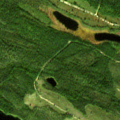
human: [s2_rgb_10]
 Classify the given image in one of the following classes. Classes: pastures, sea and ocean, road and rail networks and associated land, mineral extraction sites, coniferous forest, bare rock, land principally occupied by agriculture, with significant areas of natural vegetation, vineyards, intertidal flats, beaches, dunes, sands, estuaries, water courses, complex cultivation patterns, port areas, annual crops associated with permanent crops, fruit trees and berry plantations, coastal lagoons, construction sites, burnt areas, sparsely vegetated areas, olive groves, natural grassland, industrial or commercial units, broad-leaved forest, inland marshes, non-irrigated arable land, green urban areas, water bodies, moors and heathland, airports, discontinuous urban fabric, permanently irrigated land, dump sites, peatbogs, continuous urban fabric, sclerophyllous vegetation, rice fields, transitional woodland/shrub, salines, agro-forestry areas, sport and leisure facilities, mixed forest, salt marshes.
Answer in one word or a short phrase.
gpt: coniferous forest, transitional woodland/shrub, water bodies